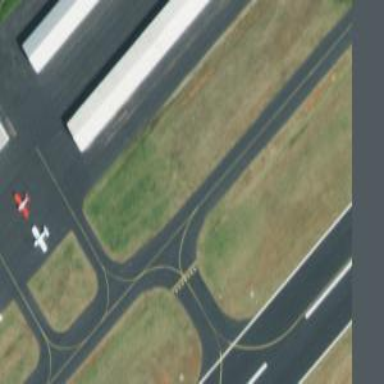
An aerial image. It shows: Image of taxiway at airport.